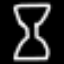
Label: hourglass